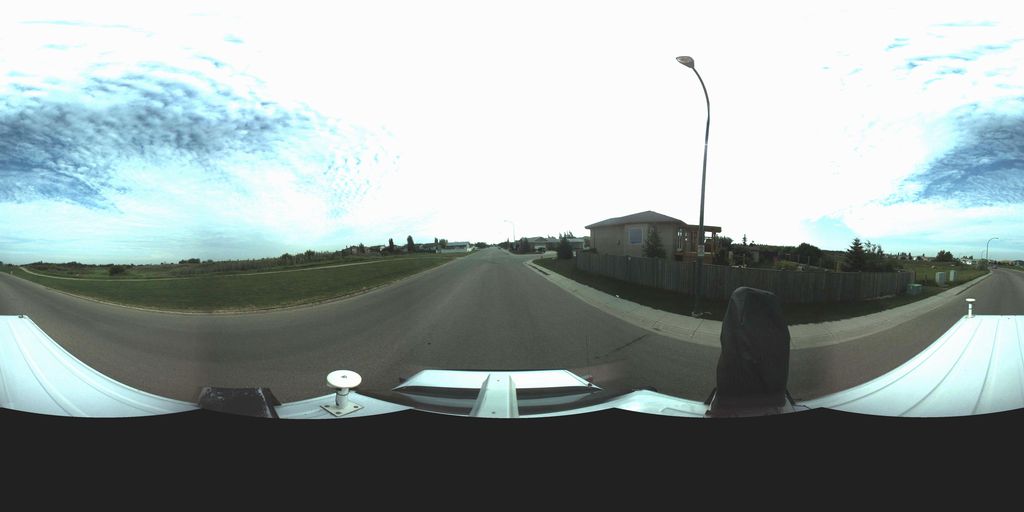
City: saskatoon